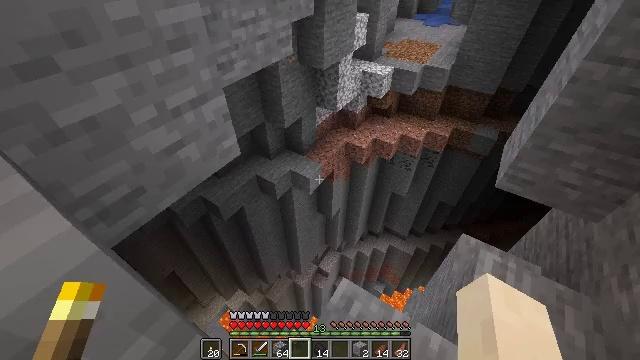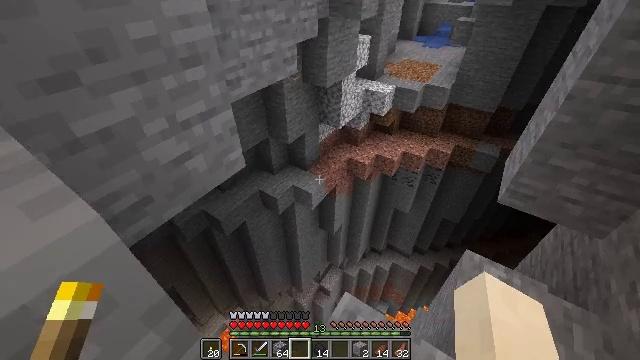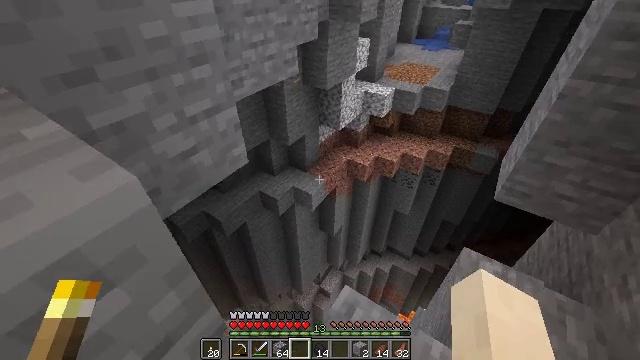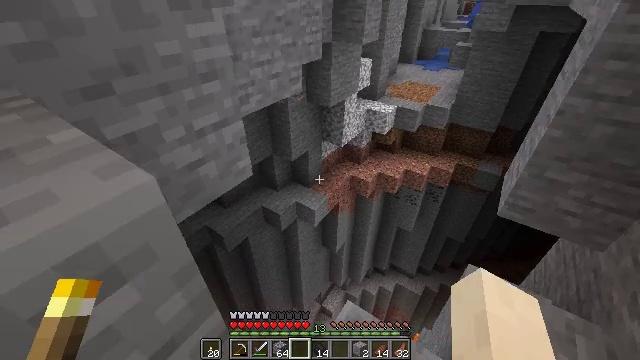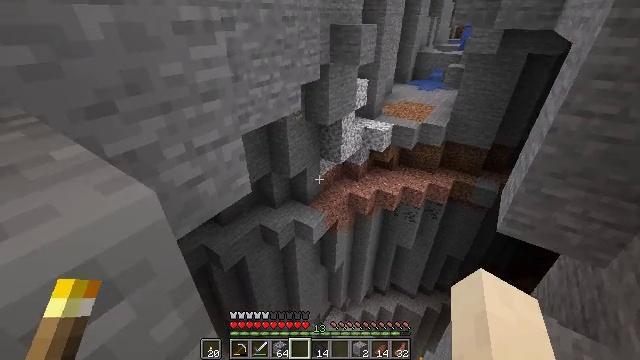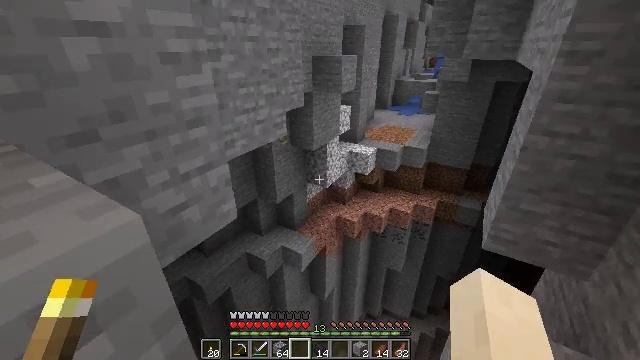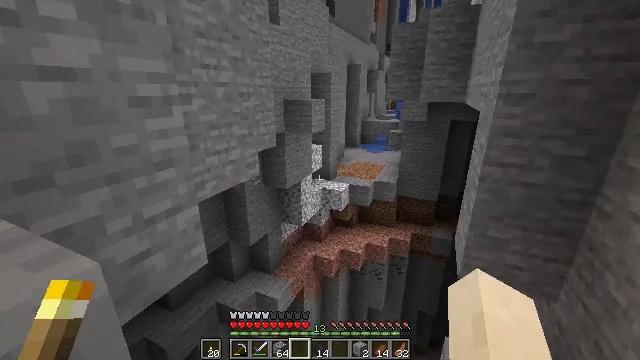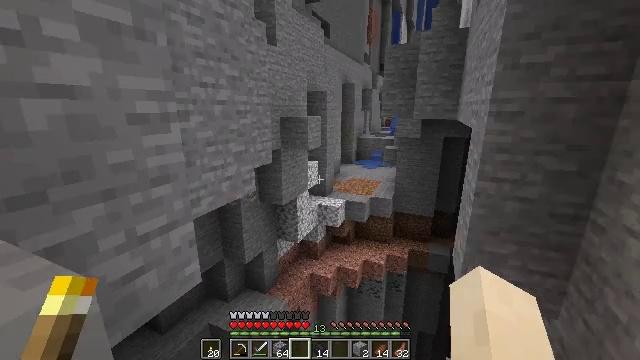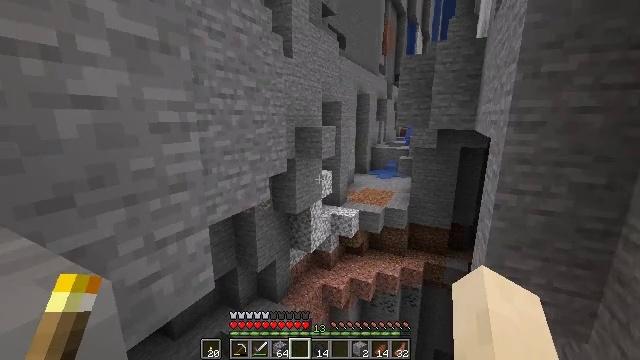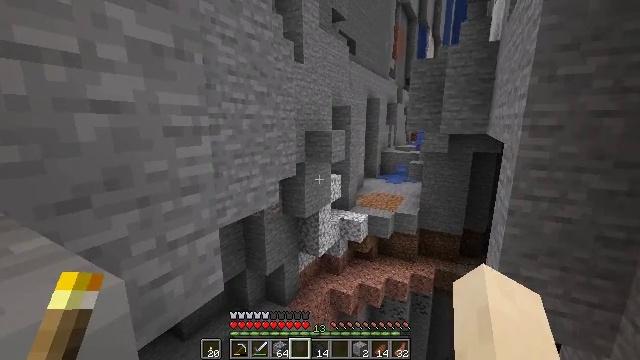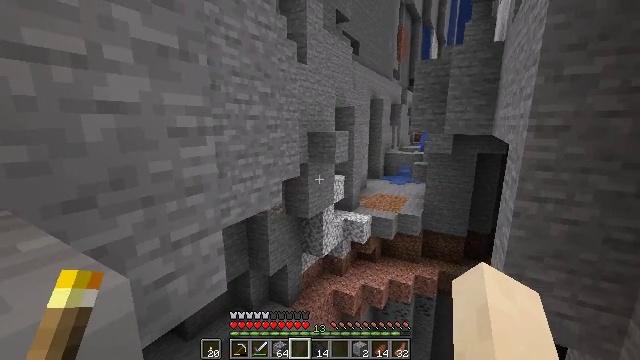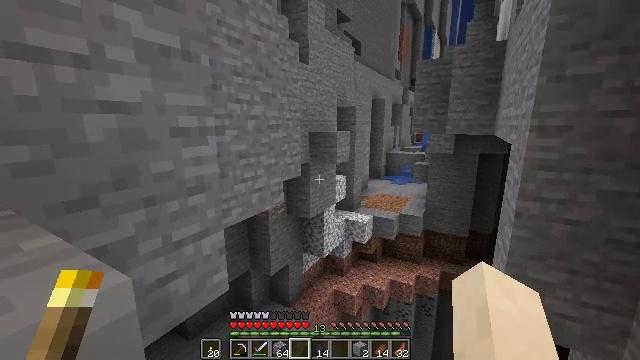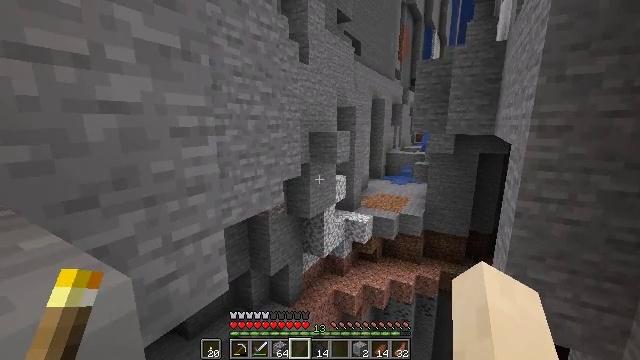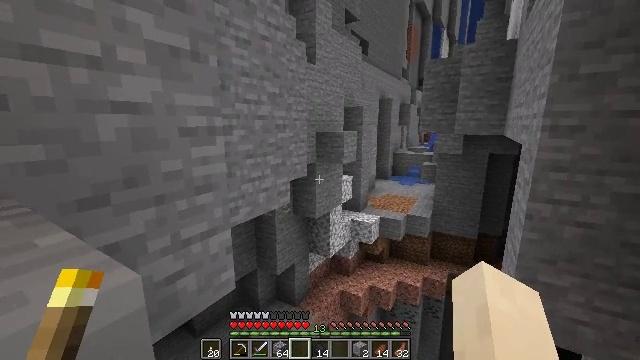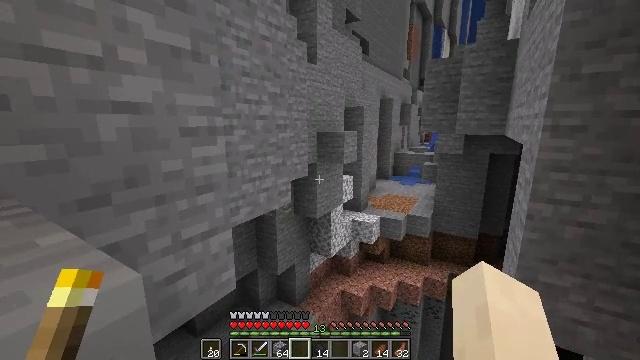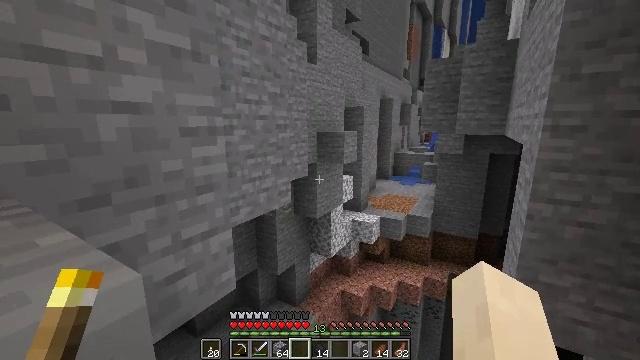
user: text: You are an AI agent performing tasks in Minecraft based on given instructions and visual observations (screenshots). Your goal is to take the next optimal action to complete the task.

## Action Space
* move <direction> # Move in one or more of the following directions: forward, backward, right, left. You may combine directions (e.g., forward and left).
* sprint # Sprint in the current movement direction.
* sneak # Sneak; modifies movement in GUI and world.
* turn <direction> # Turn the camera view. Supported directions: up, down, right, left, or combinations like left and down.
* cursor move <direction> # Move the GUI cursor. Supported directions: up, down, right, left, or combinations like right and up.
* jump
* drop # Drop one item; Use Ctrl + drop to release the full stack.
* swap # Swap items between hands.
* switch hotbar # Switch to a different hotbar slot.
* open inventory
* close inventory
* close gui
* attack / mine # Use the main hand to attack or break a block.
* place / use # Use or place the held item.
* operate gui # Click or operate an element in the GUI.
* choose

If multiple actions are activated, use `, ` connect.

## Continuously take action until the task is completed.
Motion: motion action
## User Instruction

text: Remove a leather helmet from the inventory.
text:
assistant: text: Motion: move back, sneak, turn up
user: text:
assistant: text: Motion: move back, sneak
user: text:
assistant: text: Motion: sneak, turn up
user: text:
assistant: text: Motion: sneak, turn up
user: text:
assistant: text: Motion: sneak, turn right and up
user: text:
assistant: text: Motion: sneak, turn right and up
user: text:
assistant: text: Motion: sneak, turn up
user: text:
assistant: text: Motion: sneak, turn left and up
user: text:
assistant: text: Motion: sneak, turn left
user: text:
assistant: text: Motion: sneak
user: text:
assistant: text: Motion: sneak
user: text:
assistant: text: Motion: sneak
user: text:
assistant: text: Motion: sneak, turn left
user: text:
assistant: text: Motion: sneak
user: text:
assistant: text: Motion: sneak
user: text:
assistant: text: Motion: sneak
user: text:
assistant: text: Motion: sneak
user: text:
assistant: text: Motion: no_op
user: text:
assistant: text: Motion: no_op
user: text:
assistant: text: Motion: no_op
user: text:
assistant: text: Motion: no_op
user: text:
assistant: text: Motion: no_op
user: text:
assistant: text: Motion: turn down
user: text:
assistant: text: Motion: no_op
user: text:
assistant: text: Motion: no_op
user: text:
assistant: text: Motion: no_op
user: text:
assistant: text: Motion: no_op
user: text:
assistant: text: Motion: no_op
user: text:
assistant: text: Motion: no_op
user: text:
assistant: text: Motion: no_op